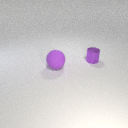
large purple rubber sphere to the left of small purple metal cylinder